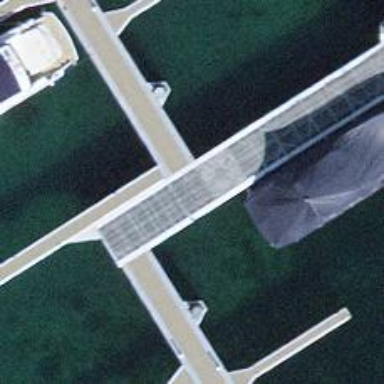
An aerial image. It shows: Man-made pier.